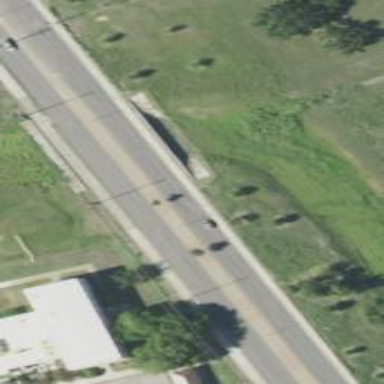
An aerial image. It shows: Culvert tunnel.